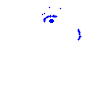
Particle: electron